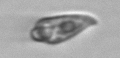
Label: Oxytoxum